Field crop: maize
Growth stage: 2
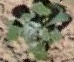
Species: chenopodium